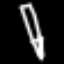
Label: pencil